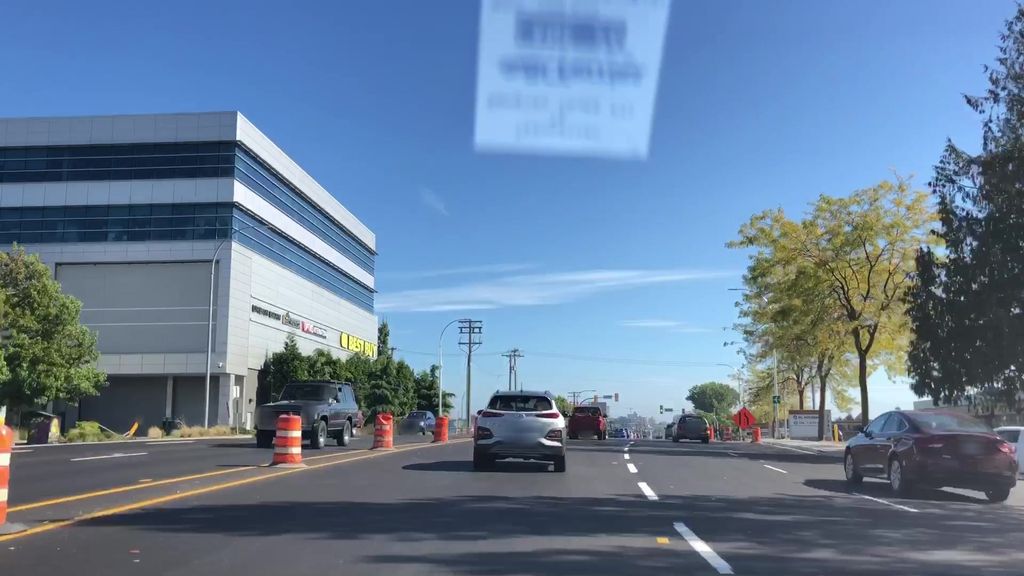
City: victoria